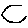
Label: hexagon